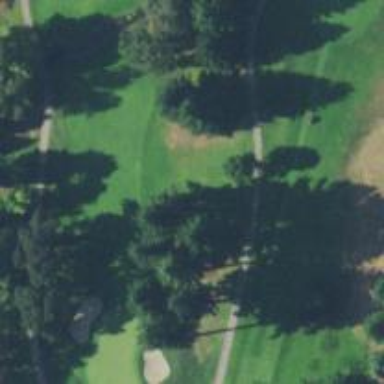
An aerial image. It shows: Service road designated as golf cart path.